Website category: auto
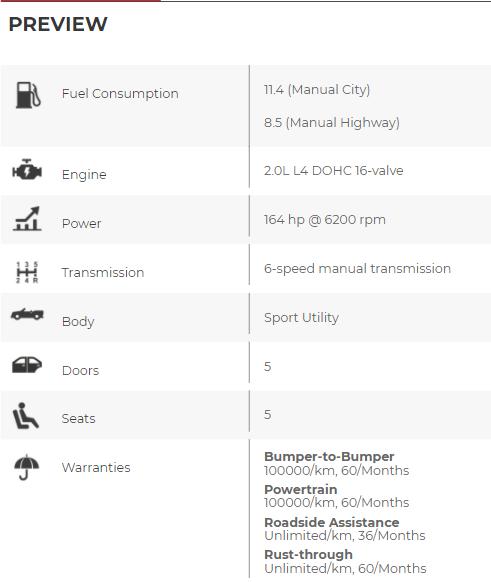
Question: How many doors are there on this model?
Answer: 5

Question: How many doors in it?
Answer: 5

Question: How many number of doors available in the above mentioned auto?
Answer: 5

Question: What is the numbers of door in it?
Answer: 5

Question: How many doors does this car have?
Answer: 5

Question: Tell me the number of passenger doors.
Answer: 5

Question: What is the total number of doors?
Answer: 5

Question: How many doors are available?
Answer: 5

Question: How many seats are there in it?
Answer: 5

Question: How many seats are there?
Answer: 5

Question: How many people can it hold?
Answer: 5

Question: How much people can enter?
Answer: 5

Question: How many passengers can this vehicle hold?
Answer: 5

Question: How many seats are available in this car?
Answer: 5

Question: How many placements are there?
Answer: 5

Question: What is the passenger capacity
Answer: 5

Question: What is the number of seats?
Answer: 5

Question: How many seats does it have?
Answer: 5

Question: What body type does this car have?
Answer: Sport Utility

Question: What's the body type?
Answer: Sport Utility

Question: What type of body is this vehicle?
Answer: Sport Utility

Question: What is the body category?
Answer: Sport Utility

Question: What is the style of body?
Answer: Sport Utility

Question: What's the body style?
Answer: Sport Utility

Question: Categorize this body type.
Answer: Sport Utility

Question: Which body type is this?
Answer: Sport Utility

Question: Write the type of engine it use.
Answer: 2.0L L4 DOHC 16-valve

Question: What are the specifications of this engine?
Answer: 2.0L L4 DOHC 16-valve

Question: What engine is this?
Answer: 2.0L L4 DOHC 16-valve

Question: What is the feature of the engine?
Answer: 2.0L L4 DOHC 16-valve

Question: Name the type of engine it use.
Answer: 2.0L L4 DOHC 16-valve

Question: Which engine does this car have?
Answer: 2.0L L4 DOHC 16-valve

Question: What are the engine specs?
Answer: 2.0L L4 DOHC 16-valve

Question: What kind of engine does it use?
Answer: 2.0L L4 DOHC 16-valve

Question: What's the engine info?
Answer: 2.0L L4 DOHC 16-valve

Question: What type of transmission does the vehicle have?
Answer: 6-speed manual transmission

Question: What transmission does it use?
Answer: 6-speed manual transmission

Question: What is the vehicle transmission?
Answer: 6-speed manual transmission

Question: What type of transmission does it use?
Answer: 6-speed manual transmission

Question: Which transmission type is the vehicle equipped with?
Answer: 6-speed manual transmission

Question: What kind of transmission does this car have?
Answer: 6-speed manual transmission

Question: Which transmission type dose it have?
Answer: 6-speed manual transmission

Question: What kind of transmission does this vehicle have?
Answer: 6-speed manual transmission

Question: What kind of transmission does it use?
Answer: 6-speed manual transmission

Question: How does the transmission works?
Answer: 6-speed manual transmission

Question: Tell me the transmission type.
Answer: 6-speed manual transmission

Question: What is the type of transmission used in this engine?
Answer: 6-speed manual transmission

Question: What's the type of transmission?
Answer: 6-speed manual transmission

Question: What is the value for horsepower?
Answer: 164 hp @ 6200 rpm

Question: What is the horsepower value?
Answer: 164 hp @ 6200 rpm

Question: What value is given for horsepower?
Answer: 164 hp @ 6200 rpm

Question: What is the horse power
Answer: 164 hp @ 6200 rpm

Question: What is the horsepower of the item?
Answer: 164 hp @ 6200 rpm

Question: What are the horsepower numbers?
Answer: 164 hp @ 6200 rpm

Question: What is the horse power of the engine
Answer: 164 hp @ 6200 rpm

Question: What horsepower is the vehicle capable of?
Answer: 164 hp @ 6200 rpm

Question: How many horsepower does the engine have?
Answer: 164 hp @ 6200 rpm

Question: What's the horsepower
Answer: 164 hp @ 6200 rpm

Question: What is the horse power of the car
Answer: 164 hp @ 6200 rpm

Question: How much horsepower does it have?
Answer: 164 hp @ 6200 rpm

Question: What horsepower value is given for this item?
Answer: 164 hp @ 6200 rpm

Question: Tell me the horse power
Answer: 164 hp @ 6200 rpm

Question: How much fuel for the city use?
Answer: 11.4 (Manual City)

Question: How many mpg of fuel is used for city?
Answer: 11.4 (Manual City)